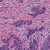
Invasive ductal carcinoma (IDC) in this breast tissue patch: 1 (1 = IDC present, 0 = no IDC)